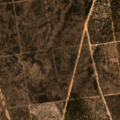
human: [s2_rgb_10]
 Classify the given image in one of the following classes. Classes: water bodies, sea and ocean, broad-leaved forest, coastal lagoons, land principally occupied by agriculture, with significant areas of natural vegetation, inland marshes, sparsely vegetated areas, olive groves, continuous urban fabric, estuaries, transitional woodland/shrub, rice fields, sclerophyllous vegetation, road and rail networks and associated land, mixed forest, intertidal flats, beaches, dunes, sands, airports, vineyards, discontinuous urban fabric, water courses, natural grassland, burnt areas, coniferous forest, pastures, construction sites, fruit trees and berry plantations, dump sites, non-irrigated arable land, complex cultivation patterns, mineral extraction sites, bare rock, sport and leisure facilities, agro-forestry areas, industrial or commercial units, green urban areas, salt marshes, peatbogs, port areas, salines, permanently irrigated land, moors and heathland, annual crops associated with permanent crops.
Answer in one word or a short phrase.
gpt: coniferous forest, mixed forest, transitional woodland/shrub